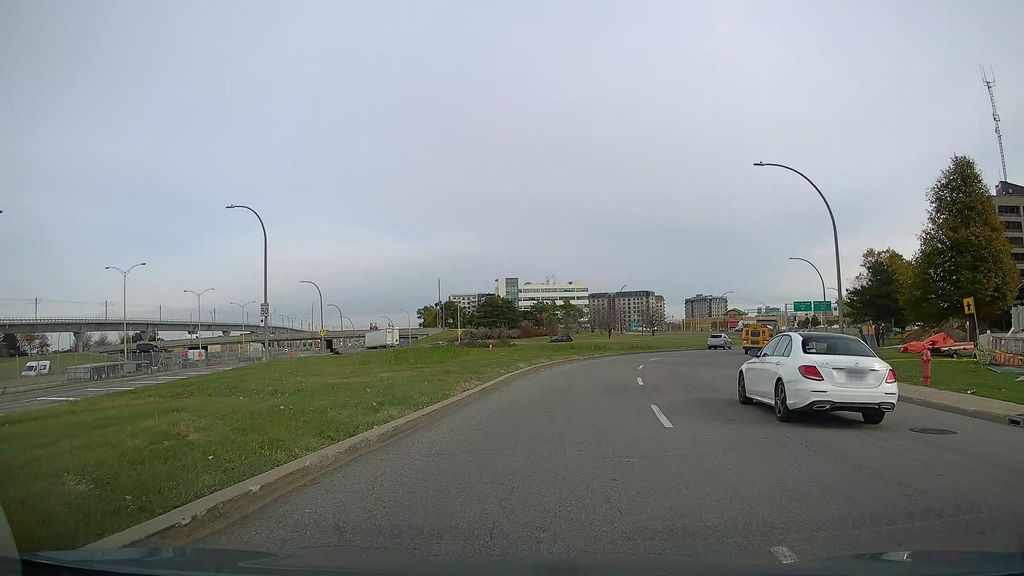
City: montreal